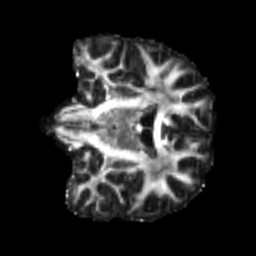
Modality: FA
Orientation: coronal
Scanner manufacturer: siemens
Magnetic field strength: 3 T
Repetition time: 4 s
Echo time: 0.0594 s